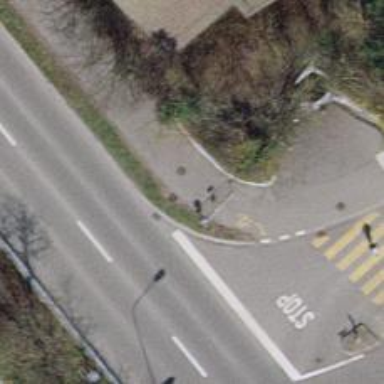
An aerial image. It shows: Asphalt path that serves as sidewalk.